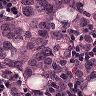
Metastatic tissue present: yes